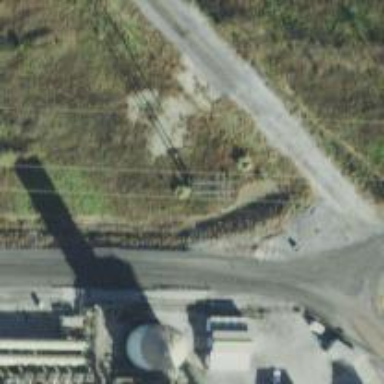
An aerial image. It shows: Power pole.